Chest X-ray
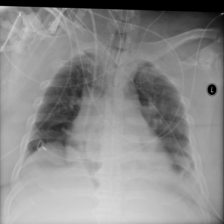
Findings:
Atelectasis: negative
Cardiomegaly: negative
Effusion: negative
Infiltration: negative
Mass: negative
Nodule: negative
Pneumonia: negative
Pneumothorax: negative
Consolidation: negative
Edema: negative
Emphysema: negative
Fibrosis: negative
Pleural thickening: negative
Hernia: negative